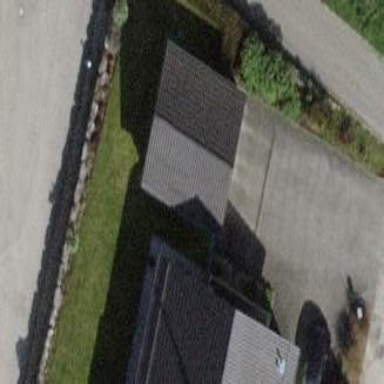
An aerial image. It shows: Garage.